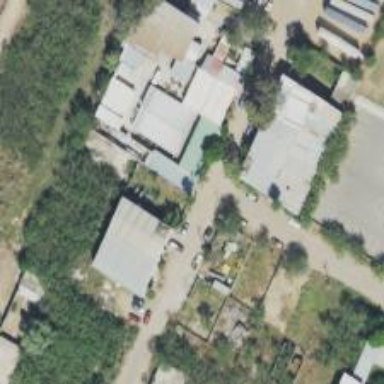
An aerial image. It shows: Animal shelter.